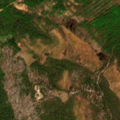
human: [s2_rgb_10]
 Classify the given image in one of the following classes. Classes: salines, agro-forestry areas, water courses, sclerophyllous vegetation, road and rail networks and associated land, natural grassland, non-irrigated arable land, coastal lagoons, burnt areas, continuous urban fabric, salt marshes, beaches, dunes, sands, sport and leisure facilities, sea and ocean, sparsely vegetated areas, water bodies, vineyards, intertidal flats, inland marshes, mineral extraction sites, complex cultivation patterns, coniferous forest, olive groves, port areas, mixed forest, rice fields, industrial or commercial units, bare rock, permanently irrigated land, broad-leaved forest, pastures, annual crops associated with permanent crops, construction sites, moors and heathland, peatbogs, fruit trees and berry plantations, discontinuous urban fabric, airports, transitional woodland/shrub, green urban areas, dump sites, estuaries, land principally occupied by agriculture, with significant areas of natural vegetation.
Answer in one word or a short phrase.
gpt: coniferous forest, transitional woodland/shrub, peatbogs